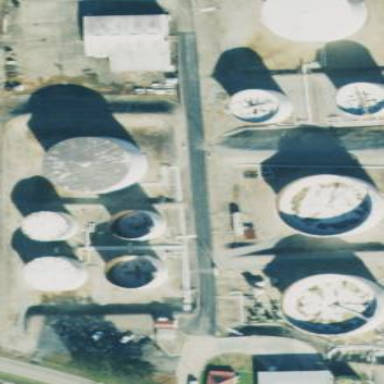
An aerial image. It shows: Industrial area dedicated to oil storage.